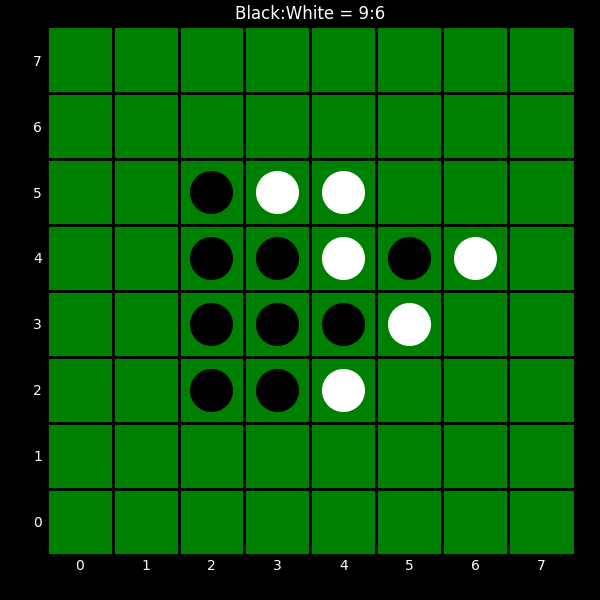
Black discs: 9
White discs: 6